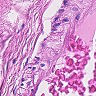
Metastatic tissue present: no